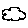
Label: cloud